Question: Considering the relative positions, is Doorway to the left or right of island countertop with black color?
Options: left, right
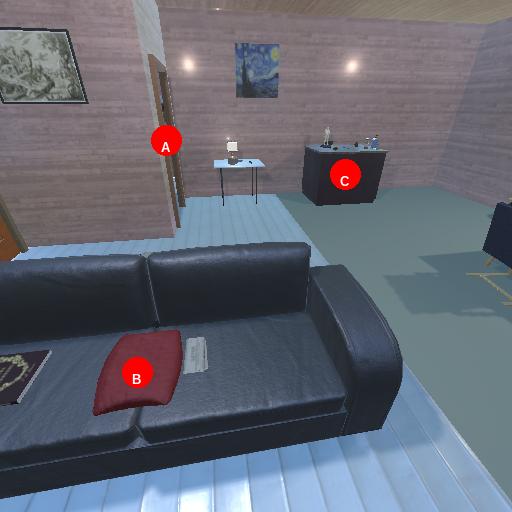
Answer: left